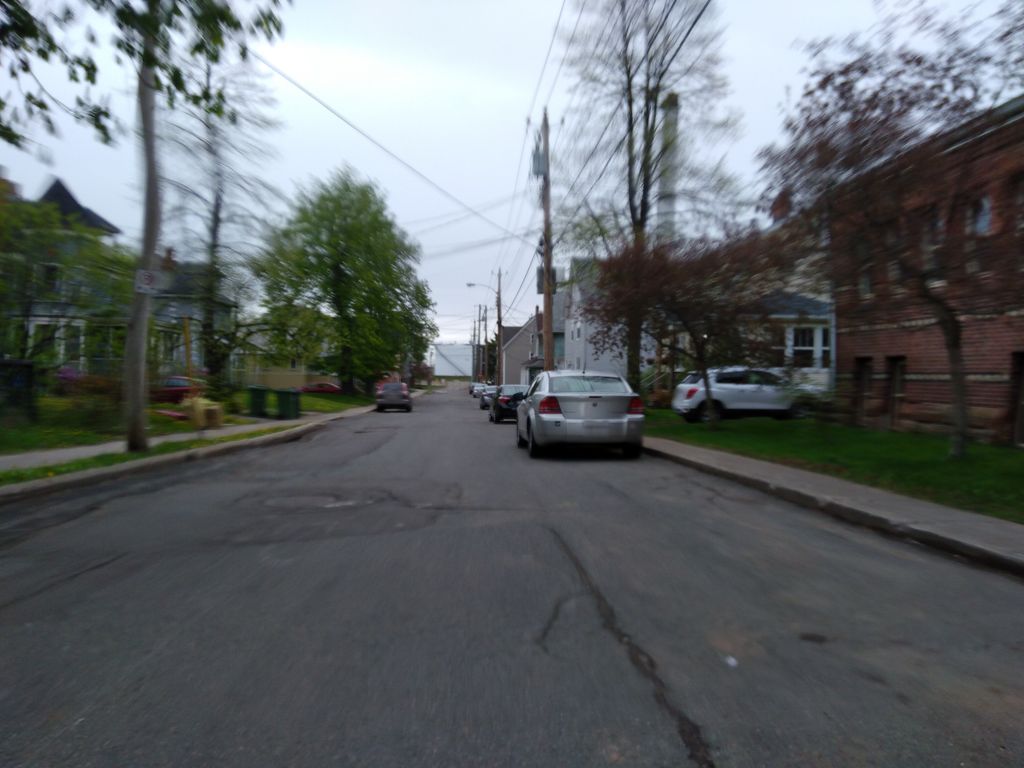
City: charlottetown